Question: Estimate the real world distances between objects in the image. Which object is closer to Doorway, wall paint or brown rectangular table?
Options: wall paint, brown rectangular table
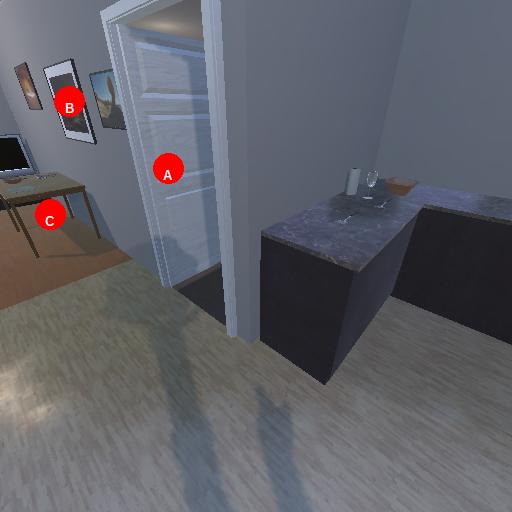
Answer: wall paint